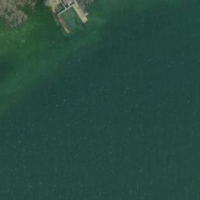
EUNIS habitat code: 14
Species observed at this site:
Cornus sanguinea